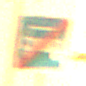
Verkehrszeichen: EndeKraftfahrstrasse
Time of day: Night
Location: Outdoor (Urban)
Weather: Clear
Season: NotSpecified
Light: Artificial